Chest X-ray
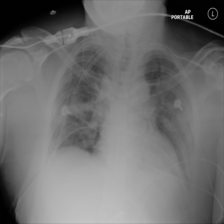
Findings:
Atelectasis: negative
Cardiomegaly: negative
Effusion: negative
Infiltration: negative
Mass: negative
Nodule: negative
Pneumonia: negative
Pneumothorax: negative
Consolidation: negative
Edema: negative
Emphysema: negative
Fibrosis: negative
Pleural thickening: negative
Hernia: negative